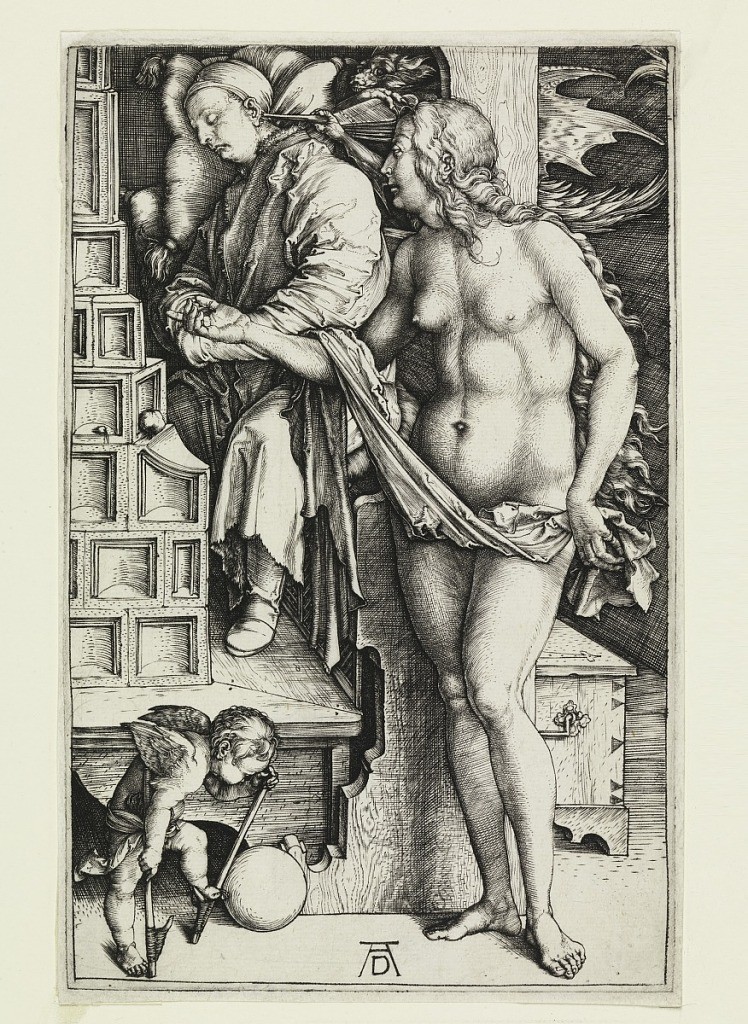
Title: The Dream of the Doctor
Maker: Albrecht Dürer, German, 1471–1528
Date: ca. 1498
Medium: Engraving on laid paper
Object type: Print
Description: A man seated before a stove, sleeping, his head resting against cushions. He faces left, his head shown almost in profile. In the foreground, right, stands a nude woman (Venus), her figure turned slightly to the left, her head in the direction of the dreamer, her right arm extended toward him. A demon appears behind the sleeping man, about to blow a bellows in his ear. A winged Amor, lower left, attempts to mount stilts.